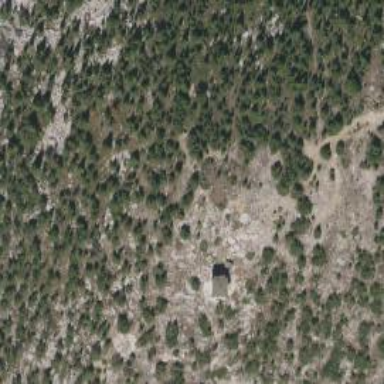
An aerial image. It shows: Historic tower in ruins.